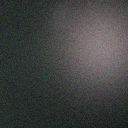
Screen state: off